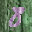
Label: 8